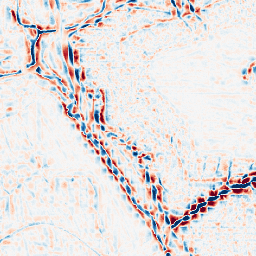
Category: wavelet
Decomposition family: wavelet_biorthogonal
Decomposition parameters: wavelet: bior2.4
level: 3
Upsampling method: edge_directed
Upsampling parameters: scale: 2
Upsampling scale: 2